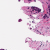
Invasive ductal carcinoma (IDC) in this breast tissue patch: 0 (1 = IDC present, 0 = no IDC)